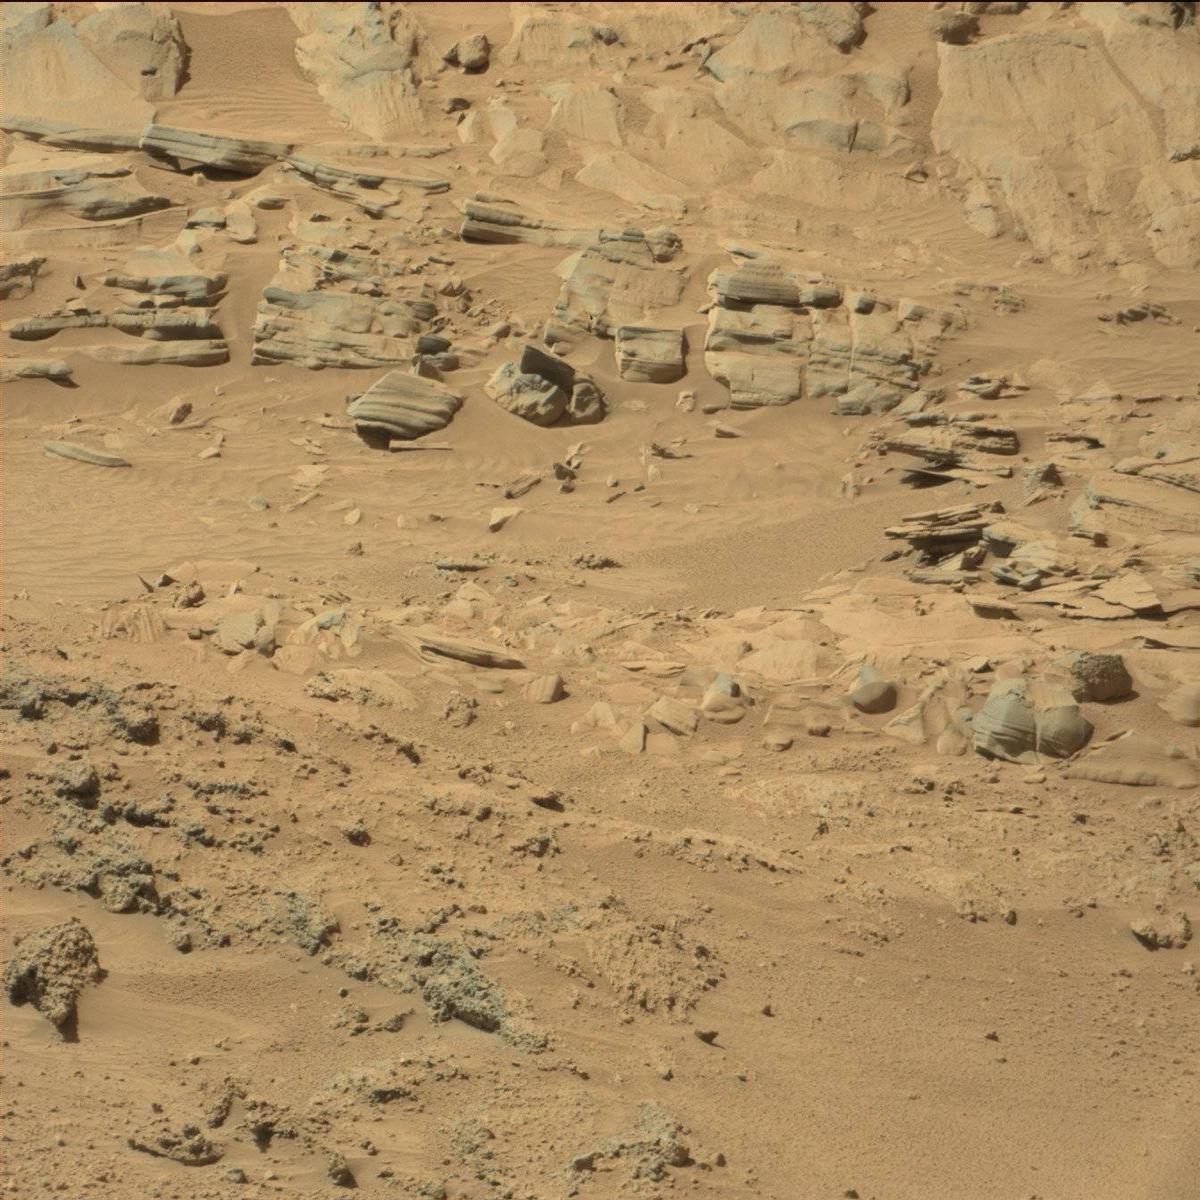
Terrain classes present: Bedrock, Sand / Soil